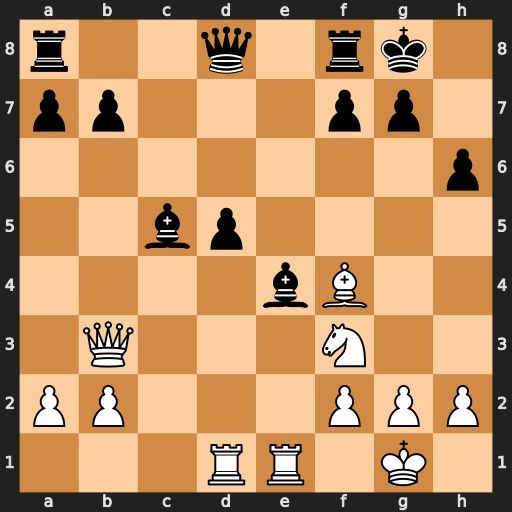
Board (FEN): r2q1rk1/pp3pp1/7p/2bp4/4bB2/1Q3N2/PP3PPP/3RR1K1
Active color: w
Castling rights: -
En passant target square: -
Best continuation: Rxe4 dxe4 Rxd8